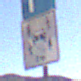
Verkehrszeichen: CarsharingfahrzeugeFrei
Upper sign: Parken
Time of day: Midday
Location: Outdoor (Nature)
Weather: Clear
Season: NotSpecified
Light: Natural